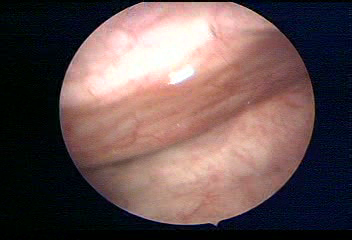
Modality: WLC
Class: Foreign bodies
Subclass: AirBubble
Bladder cancer association: No
Annotated structures: Air bubble